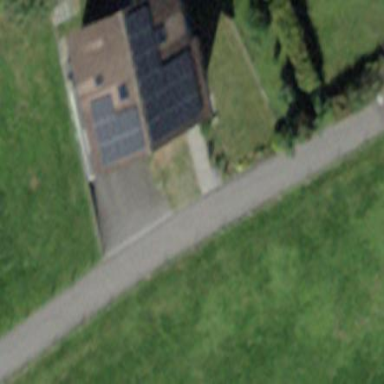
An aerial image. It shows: Gabled roofed house.